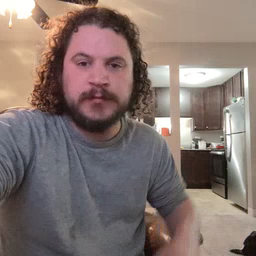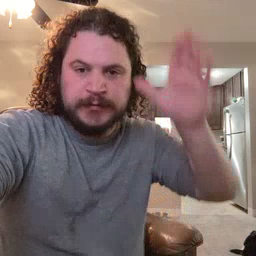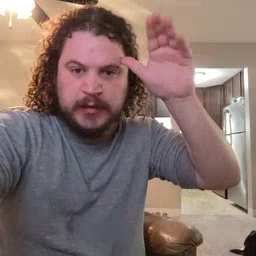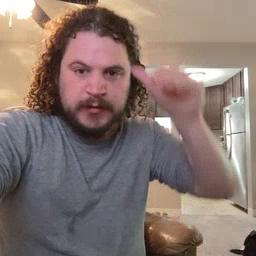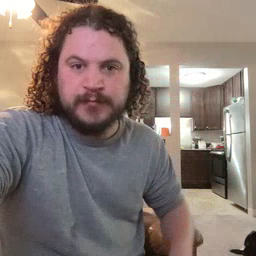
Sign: donkey